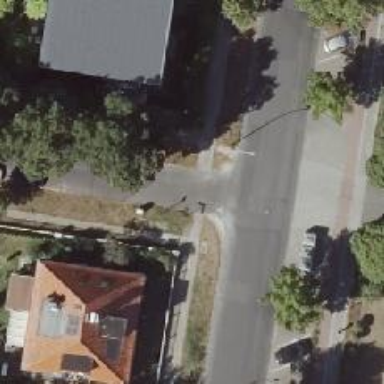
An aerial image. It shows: Road with "give way" sign.